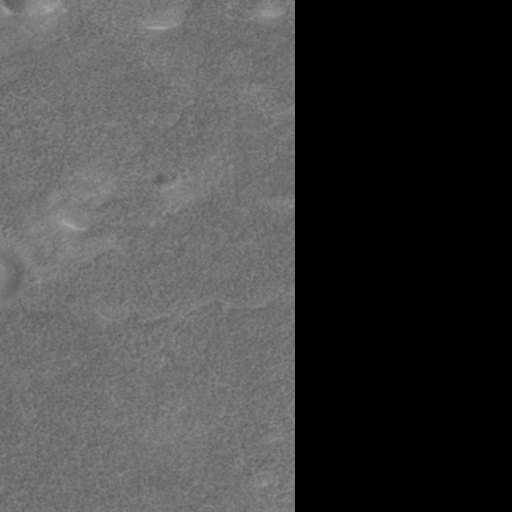
Objects detected: cone